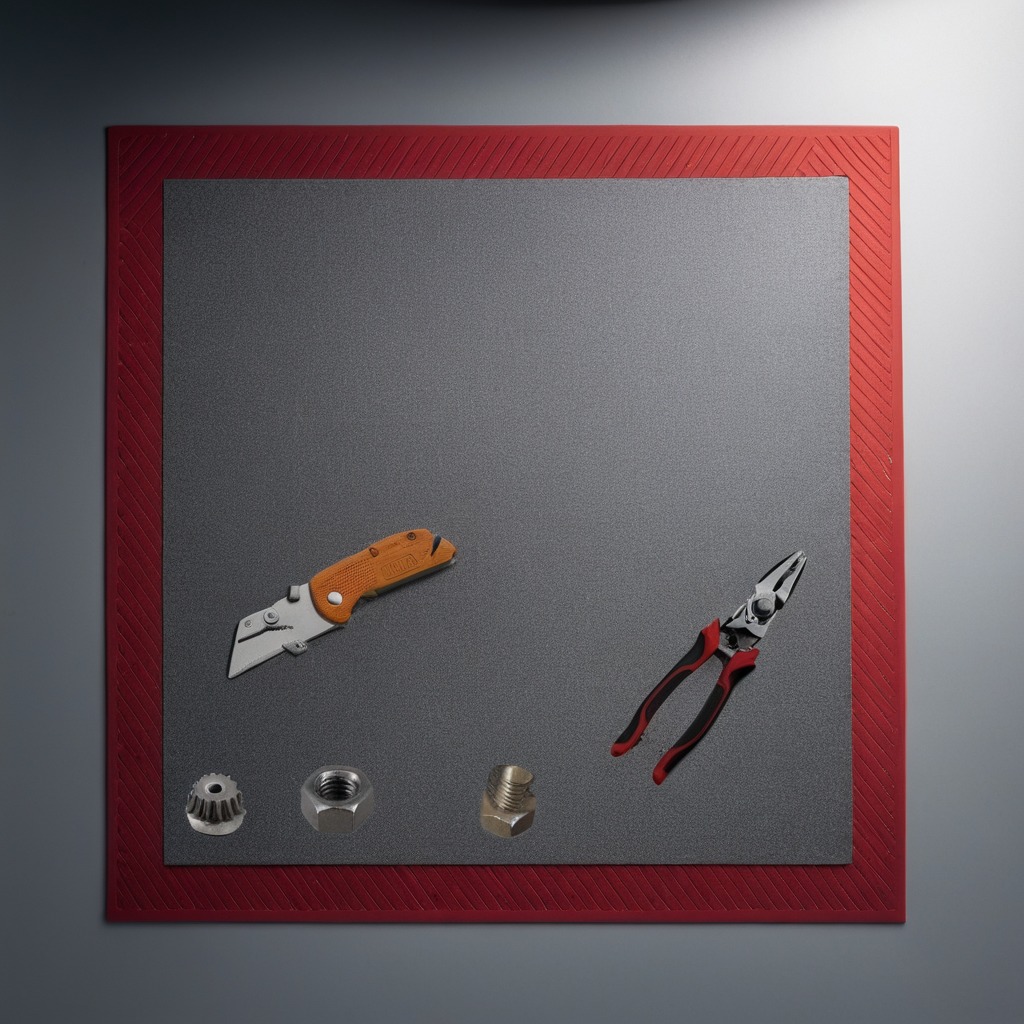
A steel gear with teeth, a utility knife, a metal machine screw, pliers, and a metal nut are lying on the granite tabletop.